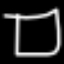
Label: square